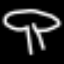
Label: mushroom